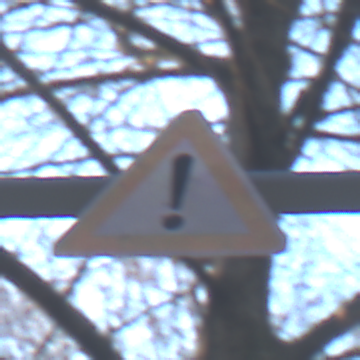
Verkehrszeichen: Gefahrenstelle
Umgebung: Outdoor, Nature
Tageszeit: SunriseSunset
Wetter: Clear
Licht: Natural
Jahreszeit: Autumn
Kontrast: HighContrast